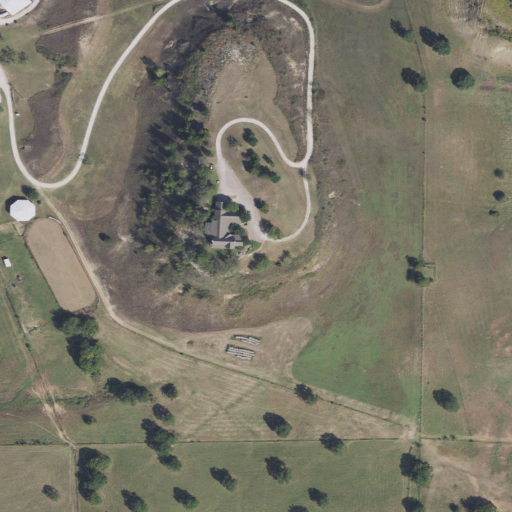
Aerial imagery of mountain in Texas named Tadlock Hill containing grassland, pasture, and medium intensity development